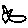
Label: cat